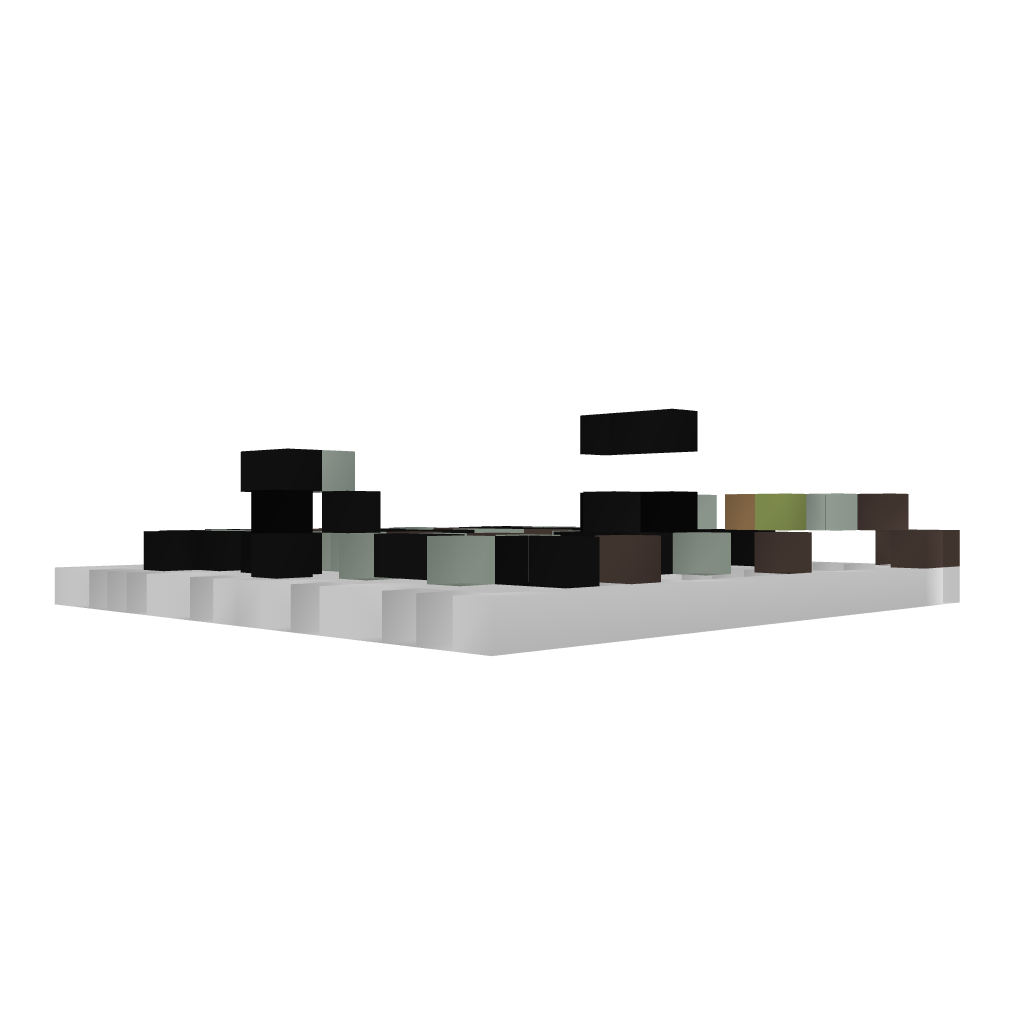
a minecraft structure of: components